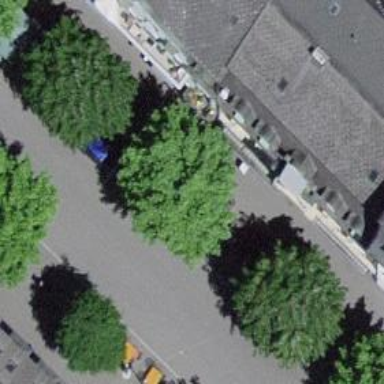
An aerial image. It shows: Beautiful avenue lined with broadleaved trees.